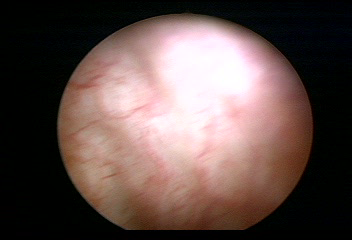
Modality: WLC
Class: Normal mucosa
Bladder cancer association: No